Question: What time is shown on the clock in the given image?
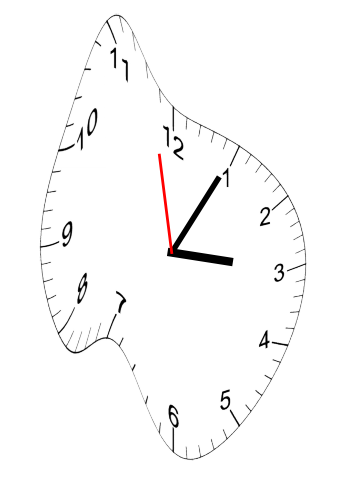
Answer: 03:04:58